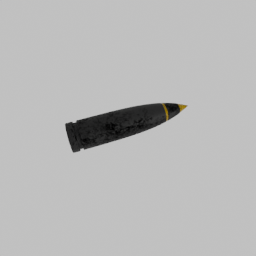
Label: tools